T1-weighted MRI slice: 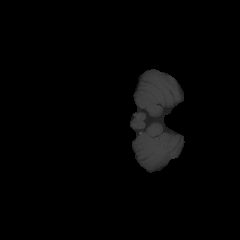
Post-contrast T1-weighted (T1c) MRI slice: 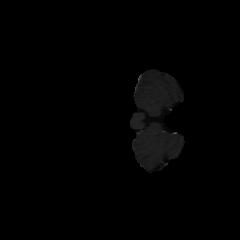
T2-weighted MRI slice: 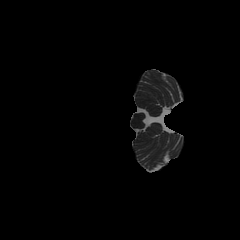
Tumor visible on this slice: no